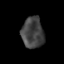
Tissue: skin
Cell type: Epithelial cells
Senescence score: 0.2677
Nuclear area (px): 671
Mean DAPI intensity: 66.469